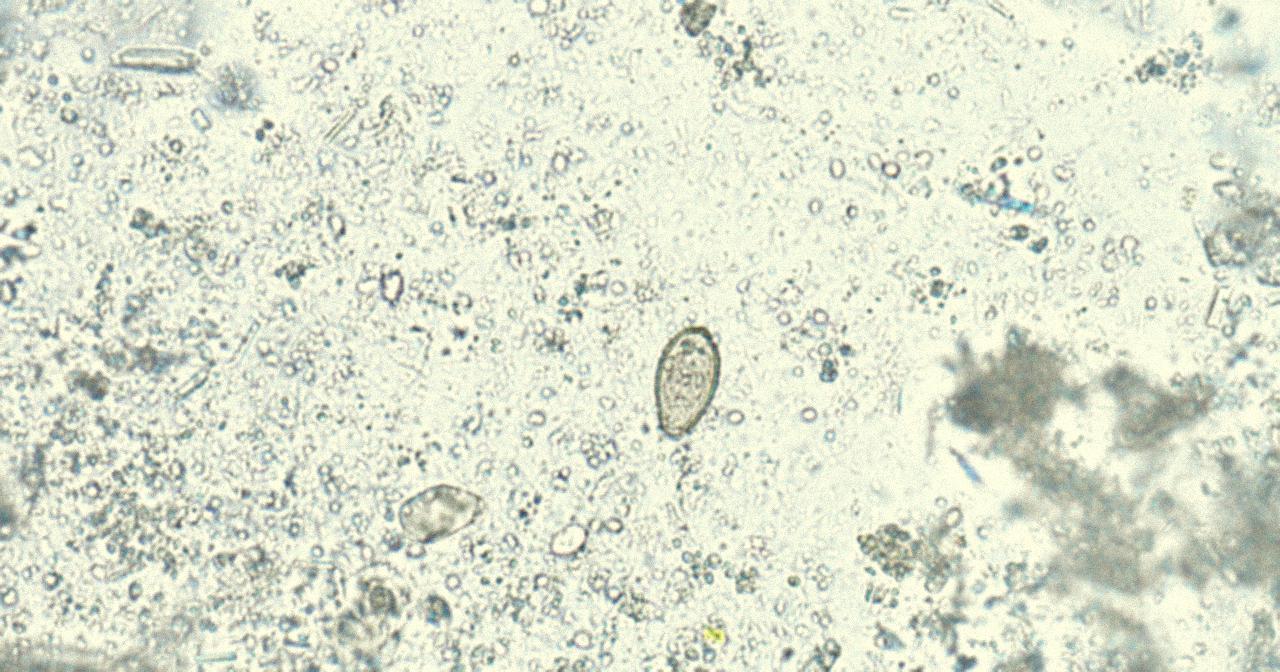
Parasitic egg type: Opisthorchis viverrine